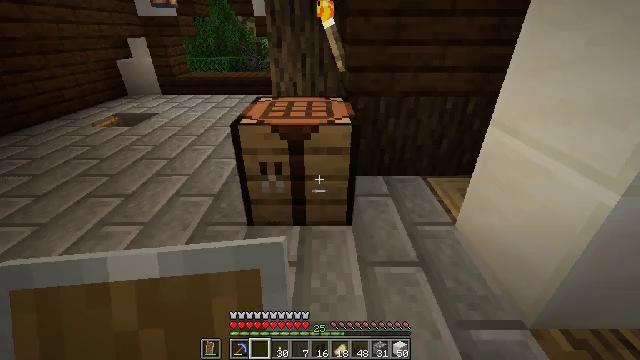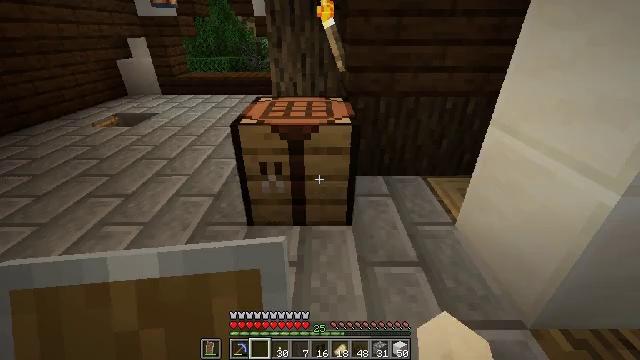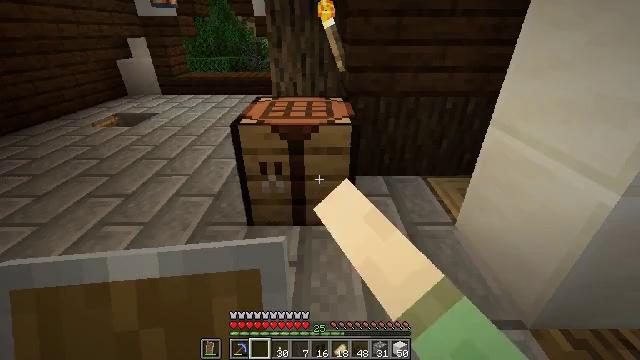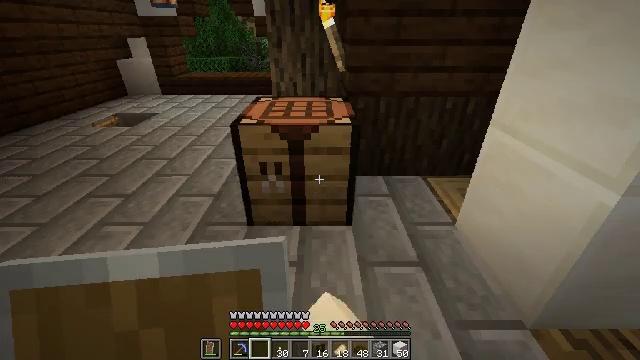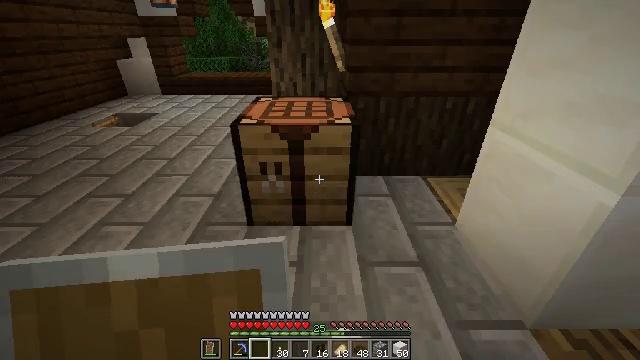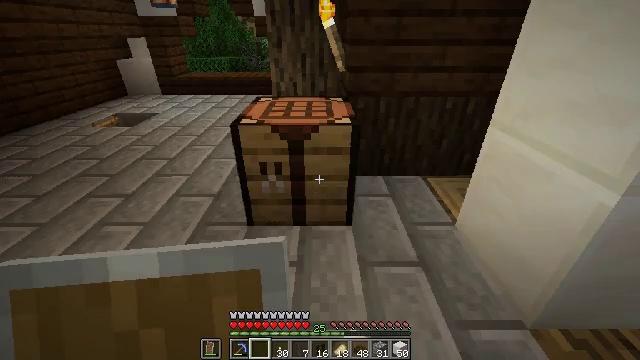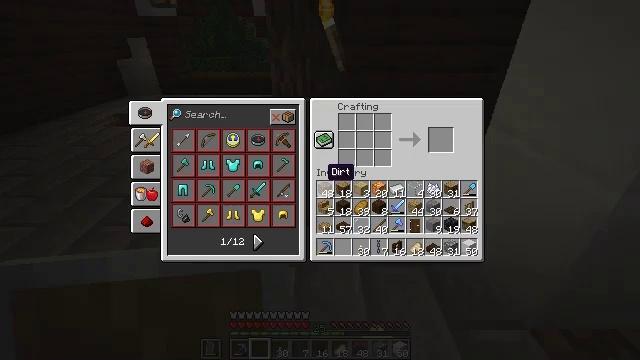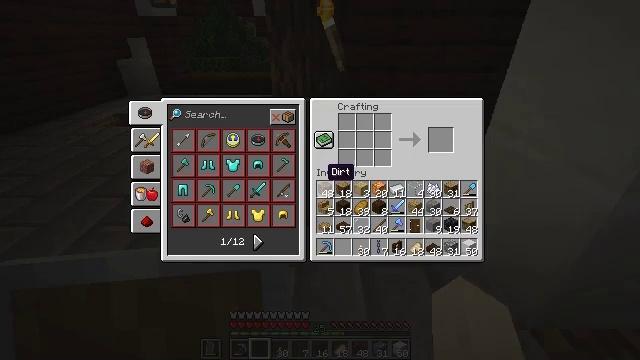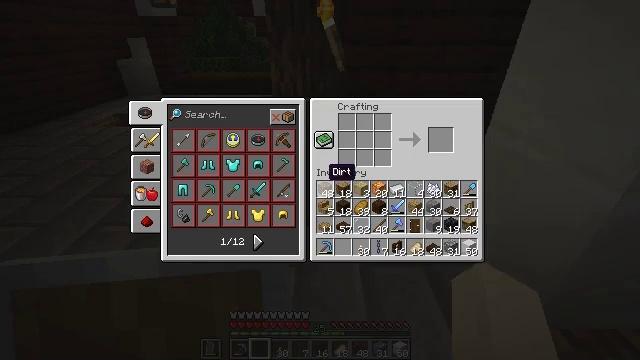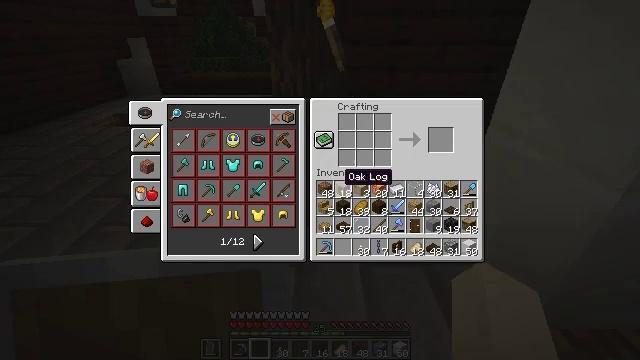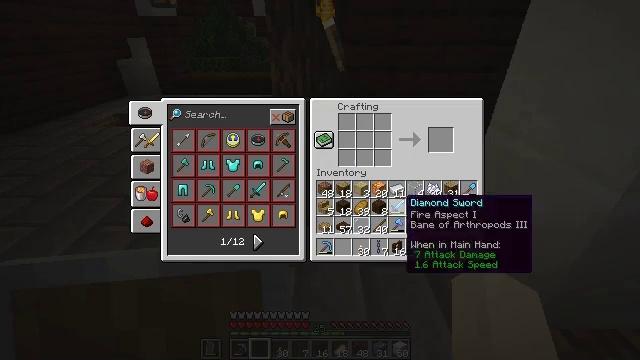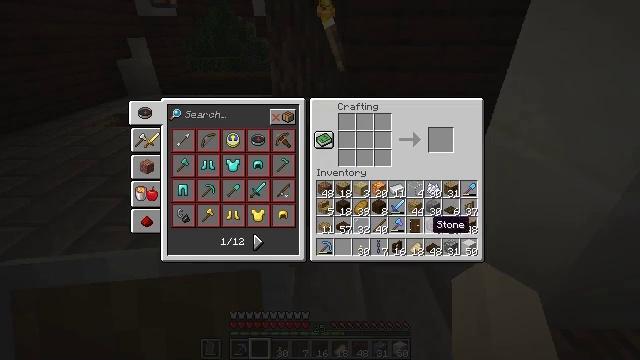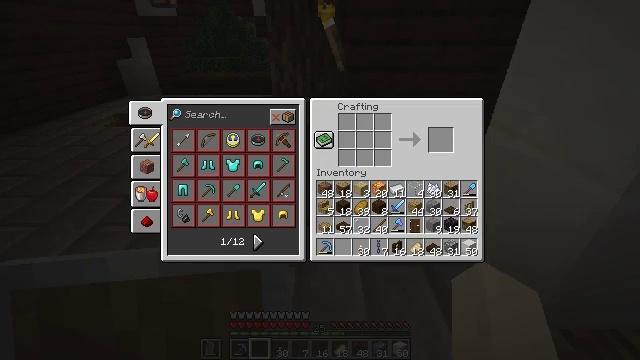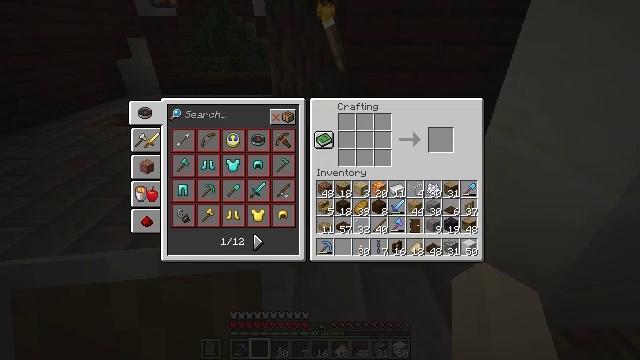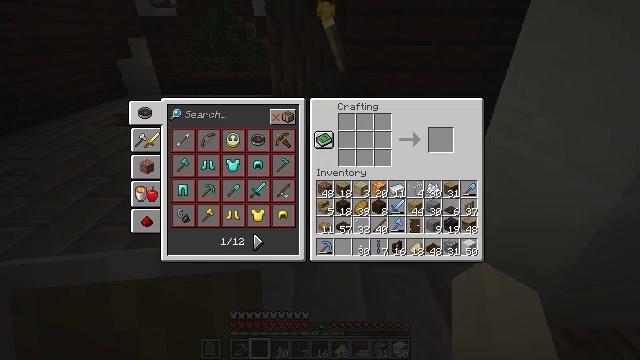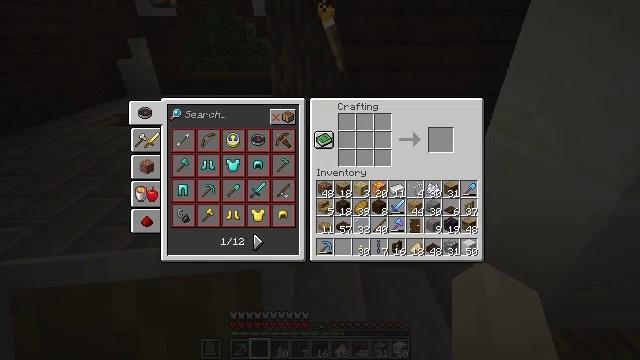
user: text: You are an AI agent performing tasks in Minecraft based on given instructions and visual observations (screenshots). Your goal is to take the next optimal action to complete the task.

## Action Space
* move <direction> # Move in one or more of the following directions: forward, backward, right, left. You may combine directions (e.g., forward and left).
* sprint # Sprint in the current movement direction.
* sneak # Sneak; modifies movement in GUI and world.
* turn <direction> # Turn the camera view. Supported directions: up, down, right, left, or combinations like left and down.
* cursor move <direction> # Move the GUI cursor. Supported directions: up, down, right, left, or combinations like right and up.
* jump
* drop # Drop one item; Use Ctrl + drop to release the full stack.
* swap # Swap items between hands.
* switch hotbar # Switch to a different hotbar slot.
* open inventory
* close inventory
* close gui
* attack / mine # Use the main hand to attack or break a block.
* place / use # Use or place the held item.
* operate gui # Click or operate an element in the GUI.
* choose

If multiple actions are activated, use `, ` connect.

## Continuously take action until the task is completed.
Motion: motion action
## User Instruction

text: With iron ingot, craft iron nugget.
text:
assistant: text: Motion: use / place
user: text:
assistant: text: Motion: use / place
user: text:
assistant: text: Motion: use / place
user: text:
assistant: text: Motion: no_op
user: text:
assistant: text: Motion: no_op
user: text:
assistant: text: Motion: open gui
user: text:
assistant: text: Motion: no_op
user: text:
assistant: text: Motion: no_op
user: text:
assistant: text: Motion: cursor move right
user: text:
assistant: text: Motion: cursor move right and down
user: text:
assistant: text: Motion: cursor move right and down
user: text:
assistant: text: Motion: no_op
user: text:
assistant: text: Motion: no_op
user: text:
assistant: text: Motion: no_op
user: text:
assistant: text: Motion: no_op
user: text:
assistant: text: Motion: no_op
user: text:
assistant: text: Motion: cursor move up
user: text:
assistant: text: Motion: cursor move right and up
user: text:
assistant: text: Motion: no_op
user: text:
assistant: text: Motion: cursor move left and up
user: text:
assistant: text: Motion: cursor move left
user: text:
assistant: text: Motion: cursor move left
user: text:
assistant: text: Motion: no_op
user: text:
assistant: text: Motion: no_op
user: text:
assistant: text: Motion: no_op
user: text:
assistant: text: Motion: no_op
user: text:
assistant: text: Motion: operate gui
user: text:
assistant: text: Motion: operate gui
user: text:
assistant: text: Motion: cursor move up
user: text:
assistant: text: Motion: cursor move up